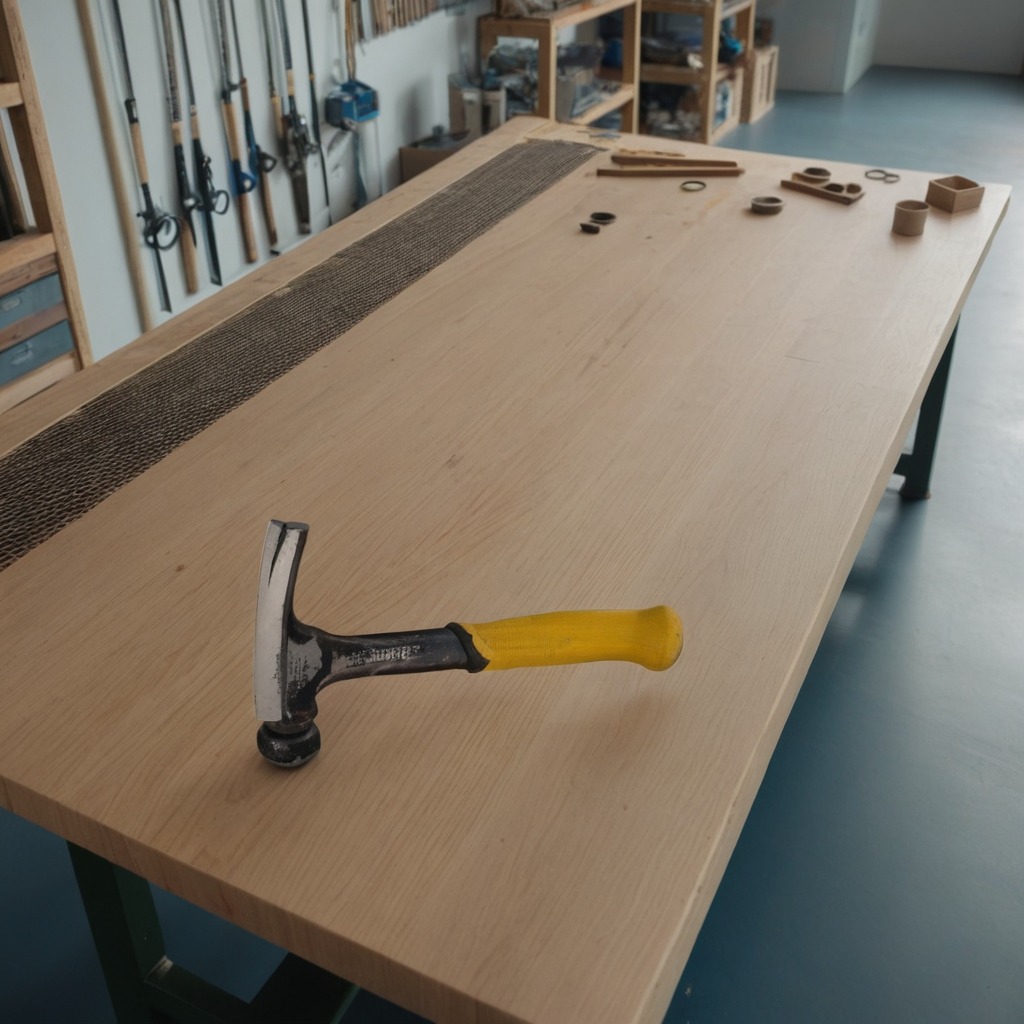
A hammer is lying on the workbench inside a coastal fishing gear workshop.